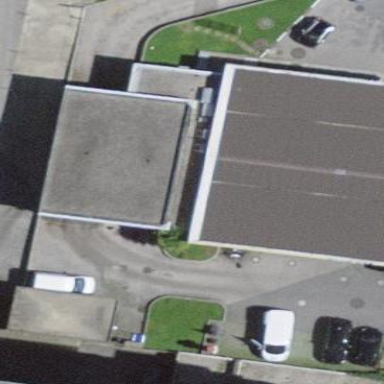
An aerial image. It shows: View of roof of building.